Question: I try to render skybox on my scene, but it renders black like texture is not loaded properly. I use FreeImage library to load a texture:
'''
#include <FreeImage.h>
'''
Here's my Skybox class:
'''
#include "Skybox.h"
CSkybox::CSkybox(){
el::Logger* logger = el::Loggers::getLogger("Skybox");
}
void CSkybox::init(string home_dir, string pos_x, string neg_x, string pos_y, string neg_y, string pos_z, string neg_z)
{
cubeFilesPaths[0] = home_dir+pos_x;
cubeFilesPaths[1] = home_dir+neg_x;
cubeFilesPaths[2] = home_dir+pos_y;
cubeFilesPaths[3] = home_dir+neg_y;
cubeFilesPaths[4] = home_dir+pos_z;
cubeFilesPaths[5] = home_dir+neg_z;
loadShaders("shaders/skyboxShader.vp", "shaders/skyboxShader.fp");
glGenTextures(1, &cubeTexture);
glBindTexture(GL_TEXTURE_CUBE_MAP, cubeTexture);
for(int i = 0; i < 6; i++){
verify(readTexture(i), "Texture "+cubeFilesPaths[i]+" not loaded");
}
CLOG(INFO, "Skybox")<<"Skybox texture loaded.";
vao.createVAO();
vao.bindVAO();
}
void CSkybox::loadShaders(string vsPath, string fsPath){
verify(skyboxVertexShader.loadShader(vsPath, GL_VERTEX_SHADER), "Skybox vertex shader not loaded");
verify(skyboxFragmentShader.loadShader(fsPath, GL_FRAGMENT_SHADER), "Skybox fragment shader not loaded");
skyboxShaderProgram.createProgram();
verify(skyboxShaderProgram.addShaderToProgram(&skyboxVertexShader), "Skybox vertex shader not added to a program");
verify(skyboxShaderProgram.addShaderToProgram(&skyboxFragmentShader), "Skybox fragment shader not added to a program");
verify(skyboxShaderProgram.linkProgram(), "Shader program not linked");
}
void CSkybox::render(glm::mat4 viewMatrix){
//glPolygonMode(GL_FRONT_AND_BACK, GL_FILL);
//glDisable(GL_CULL_FACE);
skyboxShaderProgram.bindProgram();
vao.bindVAO();
skyboxShaderProgram.setUniform("view_matrix", &viewMatrix);
glBindTexture(GL_TEXTURE_CUBE_MAP, cubeTexture);
glDisable(GL_DEPTH_TEST);
glDrawArrays(GL_TRIANGLE_STRIP, 0, 4);
glEnable(GL_DEPTH_TEST);
vao.unbindVAO();
//glEnable(GL_CULL_FACE);
skyboxShaderProgram.unbindProgram();
//glPolygonMode(GL_FRONT, GL_FILL);
}
void CSkybox::release(){
glDeleteTextures(1, &cubeTexture);
skyboxShaderProgram.deleteProgram();
skyboxVertexShader.deleteShader();
skyboxFragmentShader.deleteShader();
vao.releaseVAO();
}
bool CSkybox::readTexture(int i){
cout<<"Reading: "<<i<<endl;
FREE_IMAGE_FORMAT fif = FIF_UNKNOWN;
FIBITMAP* dib(0);
fif = FreeImage_GetFileType(cubeFilesPaths[i].c_str(), 0); // Check the file signature and deduce its format
if(fif == FIF_UNKNOWN) // If still unknown, try to guess the file format from the file extension
fif = FreeImage_GetFIFFromFilename(cubeFilesPaths[i].c_str());
if(fif == FIF_UNKNOWN) // If still unknown, return failure
return false;
if(FreeImage_FIFSupportsReading(fif)) // Check if the plugin has reading capabilities and load the file
dib = FreeImage_Load(fif, cubeFilesPaths[i].c_str());
if(!dib)
return false;
BYTE* bits = FreeImage_GetBits(dib); // Retrieve the image data
// If somehow one of these failed (they shouldn't), return failure
if(bits == NULL || FreeImage_GetWidth(dib) == 0 || FreeImage_GetHeight(dib) == 0)
return false;
cout<<FreeImage_GetBPP(dib)<<endl;
GLenum format = FreeImage_GetBPP(dib) == 24 ? GL_BGR : FreeImage_GetBPP(dib) == 8 ? GL_LUMINANCE : 0;
GLenum internalFormat = FreeImage_GetBPP(dib) == 24 ? GL_RGB : GL_DEPTH_COMPONENT;
GLsizei iWidth = FreeImage_GetWidth(dib);
GLsizei iHeight = FreeImage_GetHeight(dib);
cout<<iWidth<<endl;
cout<<iHeight<<endl;
glTexImage2D(GL_TEXTURE_CUBE_MAP_POSITIVE_X + i, 0, internalFormat, iWidth, iHeight, 0, format, GL_UNSIGNED_BYTE, bits);
GLenum error = glGetError();
if(error!= GL_NO_ERROR){
cout<<error<<endl;
}
FreeImage_Unload(dib);
return true;
}
void CSkybox::verify(bool value, string message){
if(!value){
CLOG(ERROR, "Skybox")<<"Error: "<<message;
}
}
'''
Vertex shader:
'''
#version 430 core
out VS_OUT
{
vec3 tc;
} vs_out;
uniform mat4 view_matrix;
void main(void)
{
vec3<URL>,
vec3( 1.0, -1.0, 1.0),
vec3(-1.0, 1.0, 1.0),
vec3( 1.0, 1.0, 1.0));
vs_out.tc = mat3(view_matrix) * vertices[gl_VertexID];
gl_Position = vec4(vertices[gl_VertexID], 1.0);
}
'''
and fragment shader:
'''
#version 430 core
layout (binding = 0) uniform samplerCube tex_cubemap;
in VS_OUT
{
vec3 tc;
} fs_in;
layout (location = 0) out vec4 color;
void main(void)
{
color = texture(tex_cubemap, fs_in.tc);
}
'''
Unfortunately render() method renders only a black rectangle. If i hardcode an other color in a fragment shader or vertices coords in a vertex shader, a rectangle changes a color and a placement. I use shader and vao helper classes to render particles as well, so they are probably good and problem is with a texture loading.
Final effect looks like this:

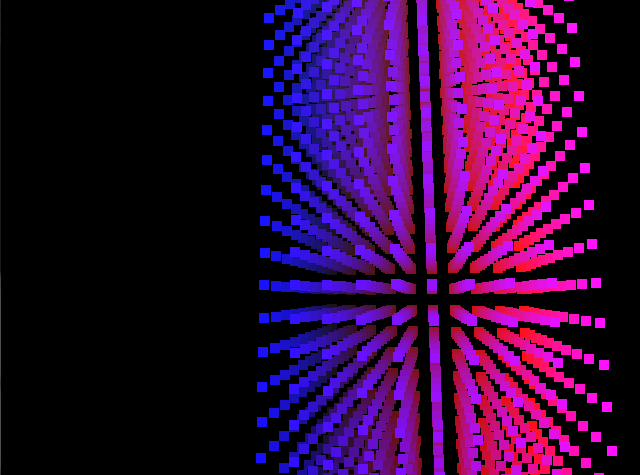
Answer: ## You have at least two different variables named cubeEnum
### There is a cubeEnum declared at function scope in the CSkybox constructor:
'''
CSkybox::CSkybox(){
el::Logger* logger = el::Loggers::getLogger("Skybox");
GLenum cubeEnum[6] = { GL_TEXTURE_CUBE_MAP_POSITIVE_X,
GL_TEXTURE_CUBE_MAP_NEGATIVE_X,
GL_TEXTURE_CUBE_MAP_POSITIVE_Y,
GL_TEXTURE_CUBE_MAP_NEGATIVE_Y,
GL_TEXTURE_CUBE_MAP_POSITIVE_Z,
GL_TEXTURE_CUBE_MAP_NEGATIVE_Z };
}
'''
### There is another cubeEnum declared at a different scope used by readTexture (...):
'''
glTexImage2D(cubeEnum[i], 0, internalFormat, iWidth, iHeight, 0, format, GL_UNSIGNED_BYTE, bits);
'''
I suspect that the other array that is also called 'cubeEnum' is uninitialized so you are passing garbage to 'glTexImage2D (...)'. However, the simple truth is that you do not need an array in the first place.
### This particular set of enums is sequential, thus you can write the following:
'''
glTexImage2D(GL_TEXTURE_CUBE_MAP_POSITIVE_X + i, 0, internalFormat, iWidth, iHeight, 0, format, GL_UNSIGNED_BYTE, bits);
'''
And get rid of all of the separate variables you have named 'cubeEnum'. Then it will no longer matter that you are shadowing a variable of the same name at a different scope.
---
## Update:
Additionally, you were using the default texture minification filter: 'GL_NEAREST_MIPMAP_LINEAR' on a cubemap that did not have the appropriate set of mipmap LODs (GL textures have LODs by default and you only defined LOD ). Using that filter on a texture results in undefined behavior, and this was the cause of your black texture.